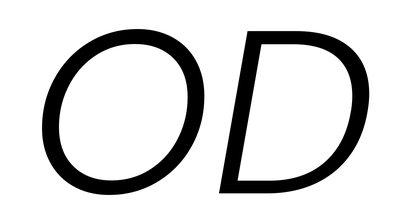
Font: Poppins-LightItalic